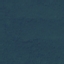
Land use / land cover: Forest